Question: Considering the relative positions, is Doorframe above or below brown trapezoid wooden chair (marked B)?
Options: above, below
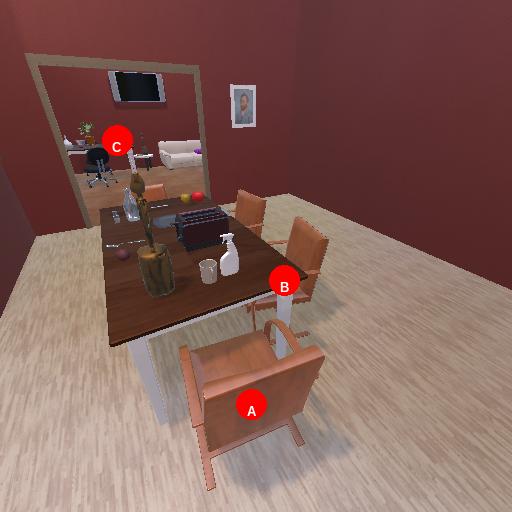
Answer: above